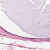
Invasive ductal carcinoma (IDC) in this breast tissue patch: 0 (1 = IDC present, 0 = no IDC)